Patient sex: M
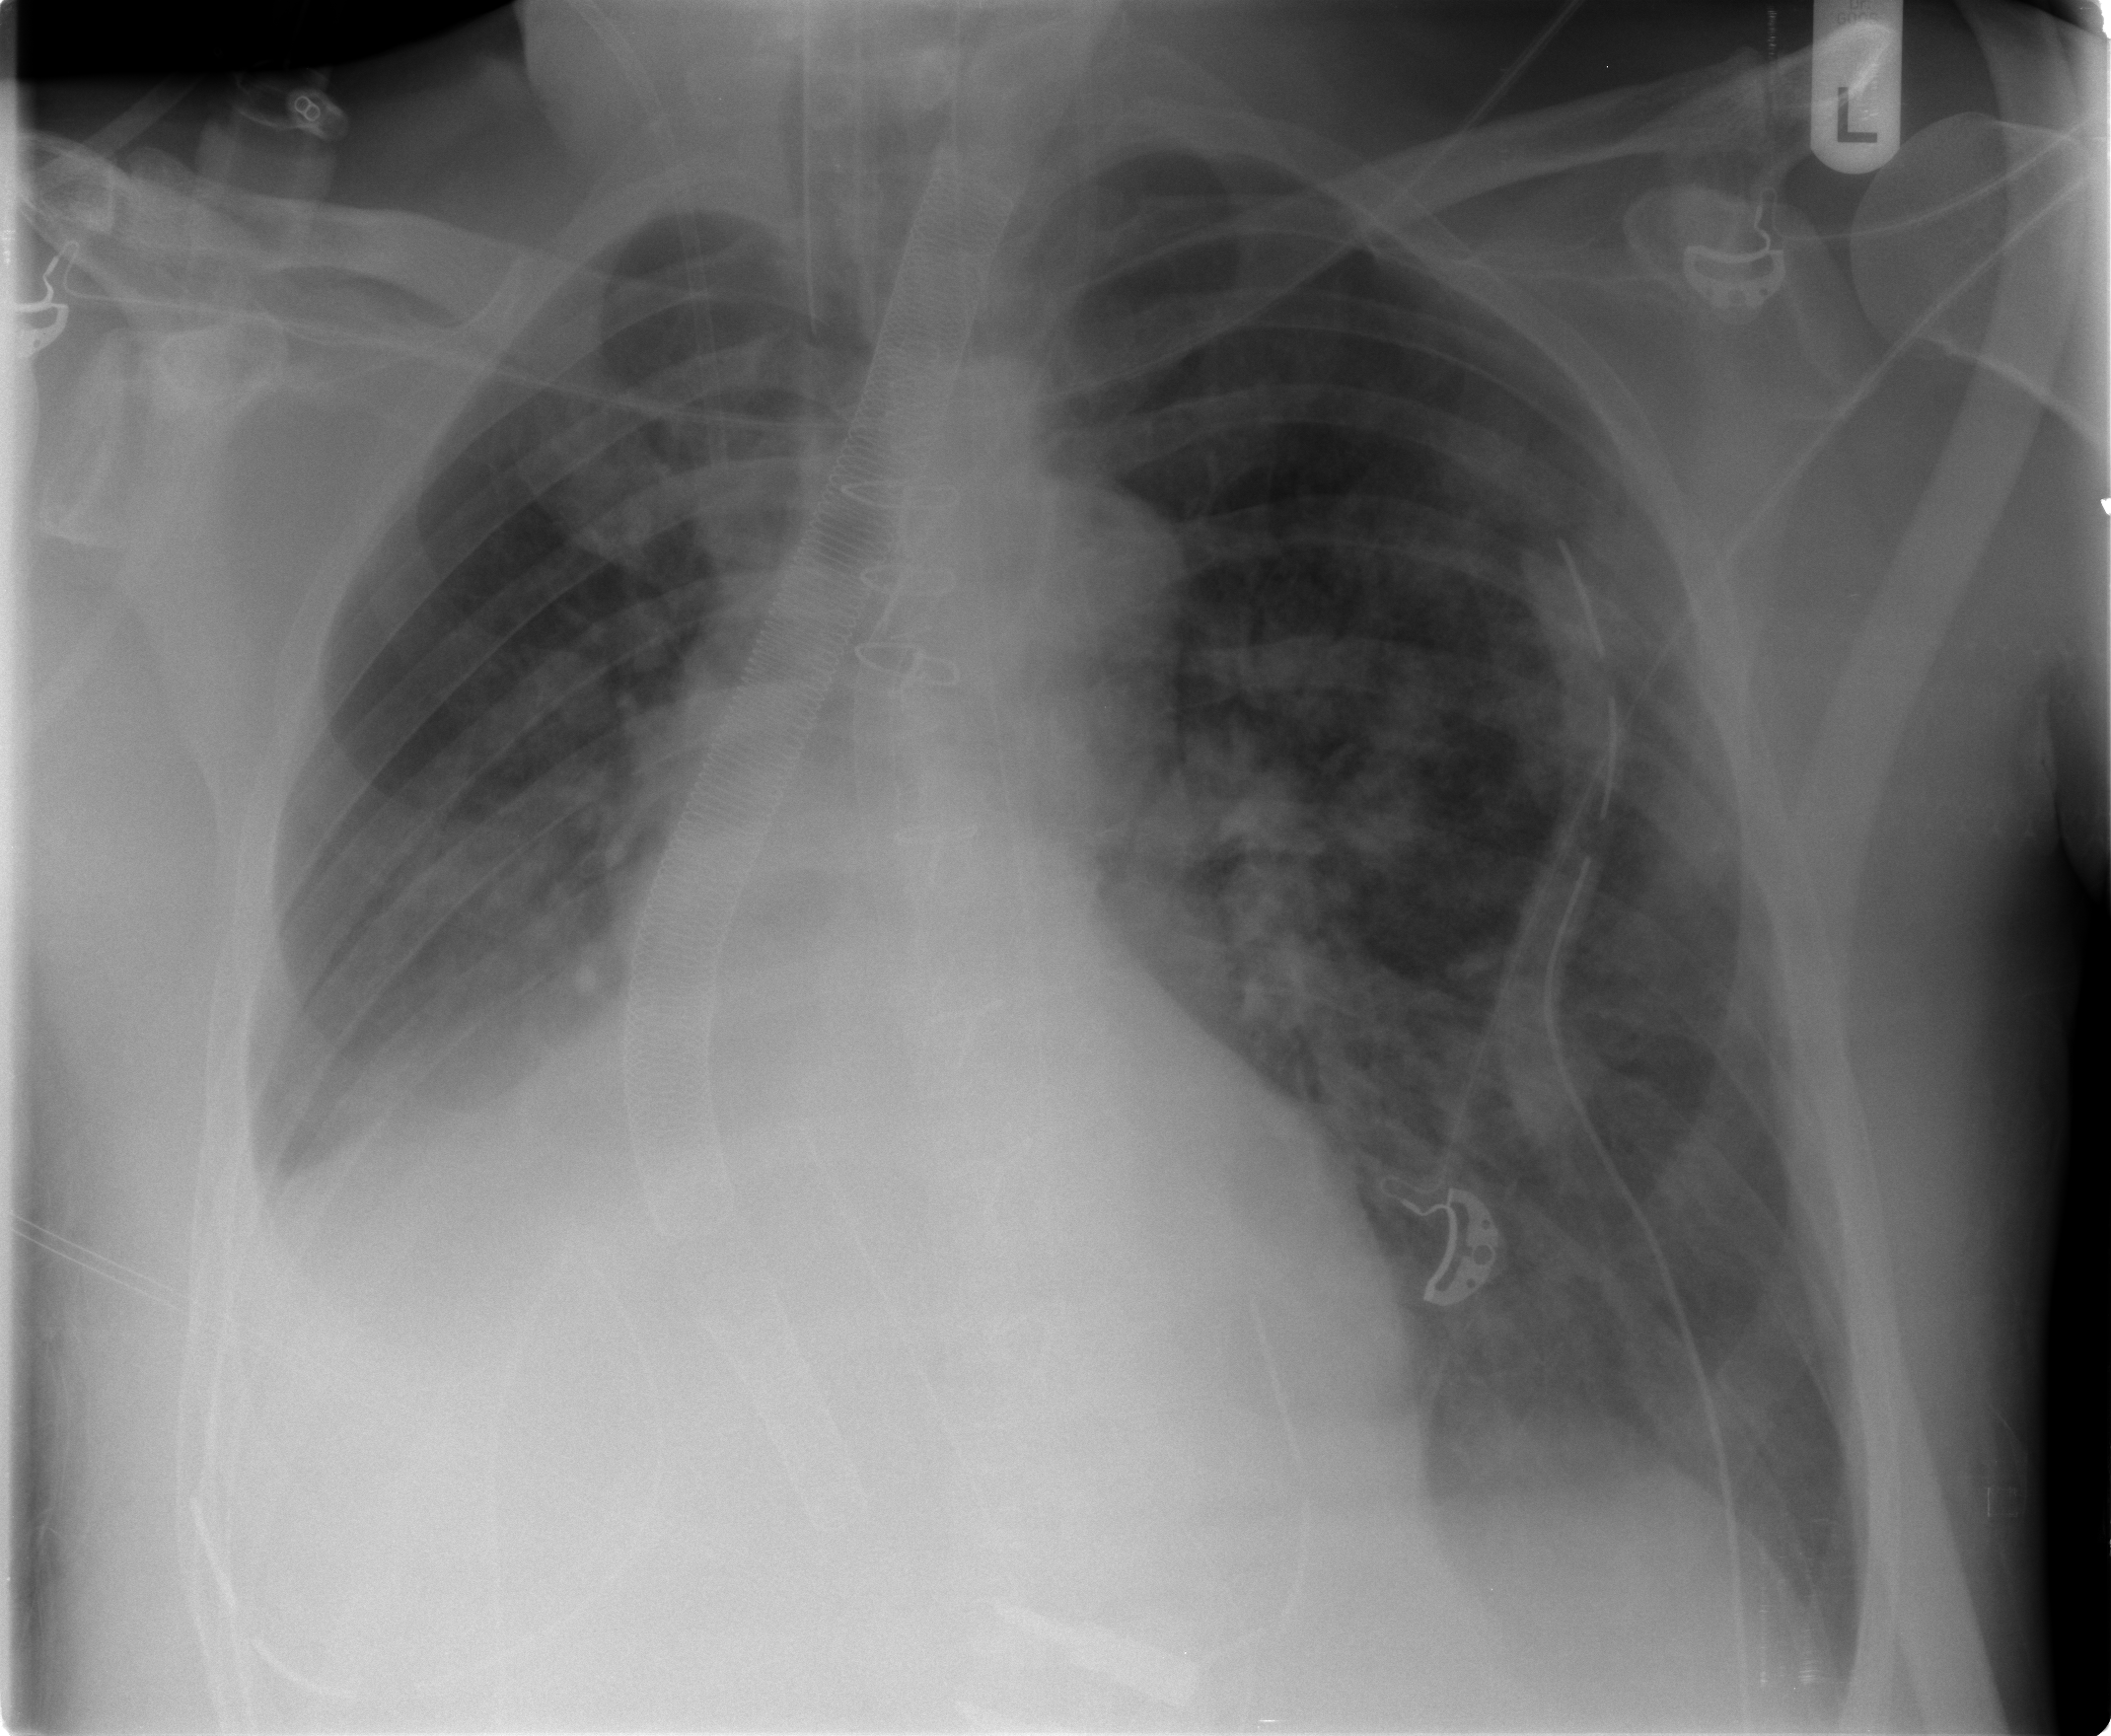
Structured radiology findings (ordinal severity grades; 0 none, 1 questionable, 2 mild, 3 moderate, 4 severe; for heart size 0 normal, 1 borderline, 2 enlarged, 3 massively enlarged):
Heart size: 0
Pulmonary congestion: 2
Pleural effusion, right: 2
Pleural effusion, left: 0
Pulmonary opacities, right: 2
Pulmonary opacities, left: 2
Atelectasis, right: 2
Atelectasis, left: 2